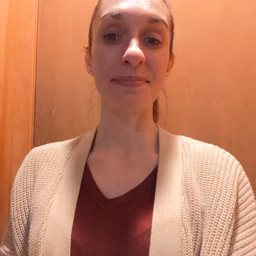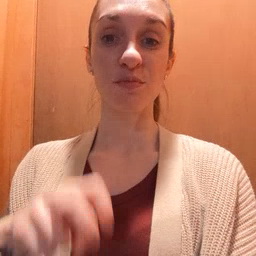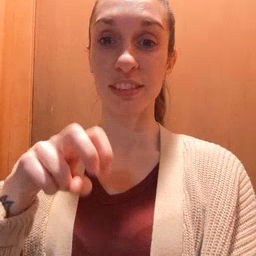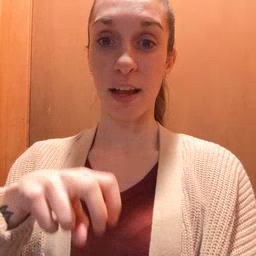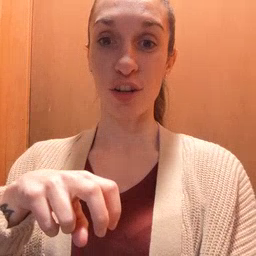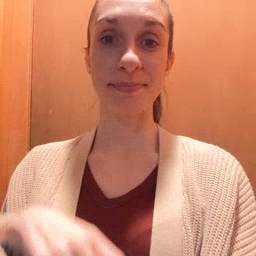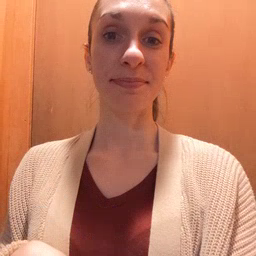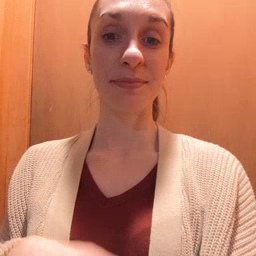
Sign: chair